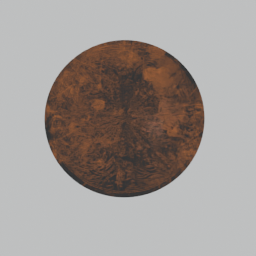
Label: decoration